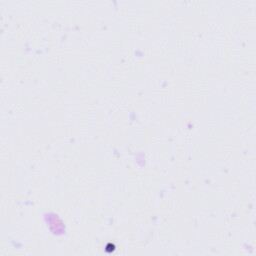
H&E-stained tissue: Tonsil